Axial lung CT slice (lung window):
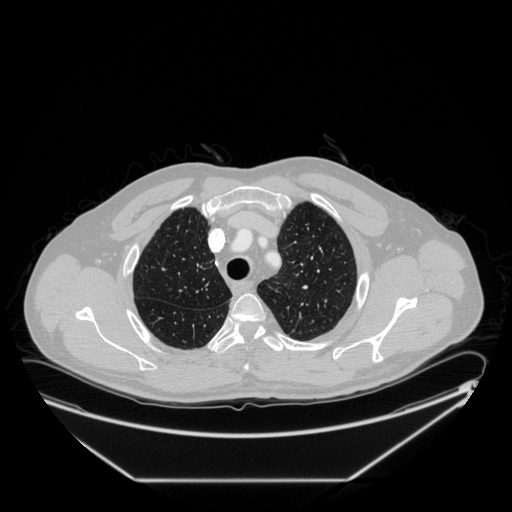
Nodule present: no